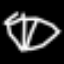
Label: diamond